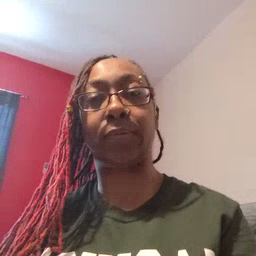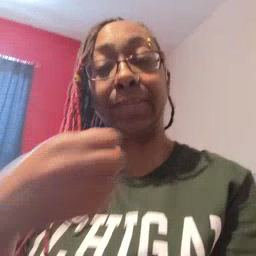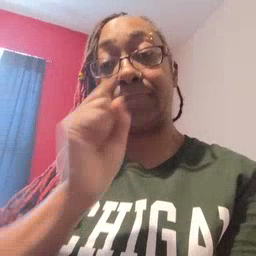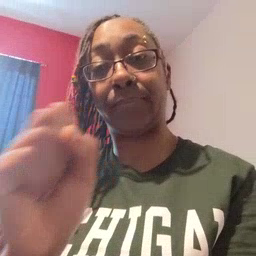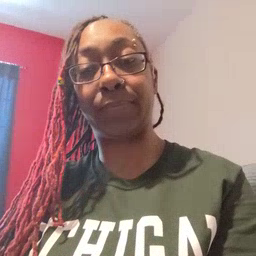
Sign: make